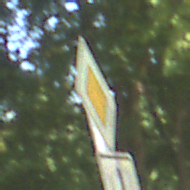
Verkehrszeichen: Vorfahrtsstrasse
Zusatzzeichen unten: VerlaufVorfahrtsstrasse8
Umgebung: Outdoor, RoadRail
Tageszeit: Midday
Wetter: Clear
Licht: Natural
Jahreszeit: NotSpecified
Kontrast: HighContrast